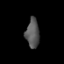
Tissue: prostate
Cell type: T cells
Senescence score: 0.337
Nuclear area (px): 382
Mean DAPI intensity: 86.254